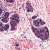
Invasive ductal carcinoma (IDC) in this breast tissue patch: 0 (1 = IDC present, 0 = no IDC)